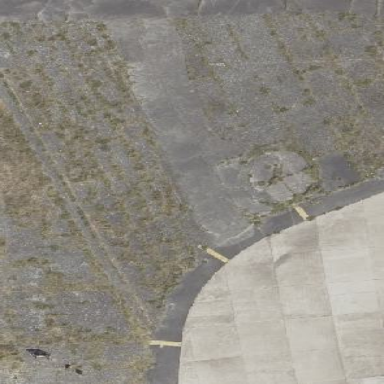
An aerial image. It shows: Pedestrian road paved with paving stones.